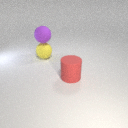
large yellow rubber sphere below large purple rubber sphere